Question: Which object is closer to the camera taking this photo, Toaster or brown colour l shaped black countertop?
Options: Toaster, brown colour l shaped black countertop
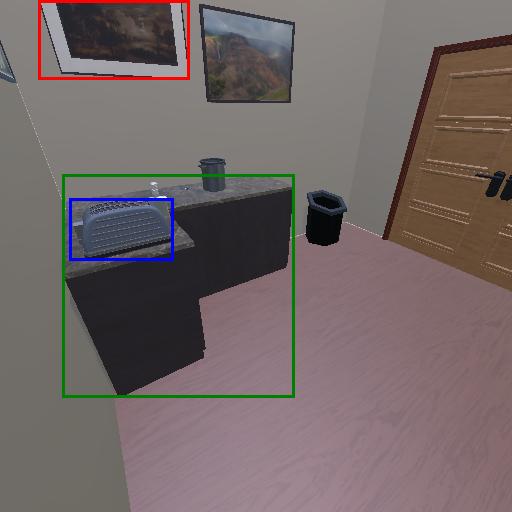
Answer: Toaster